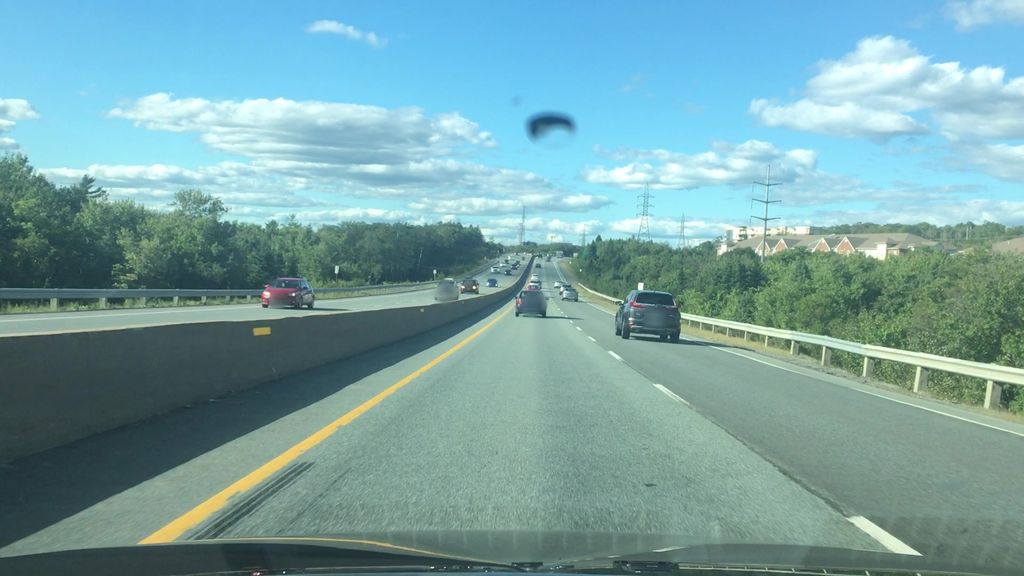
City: halifax